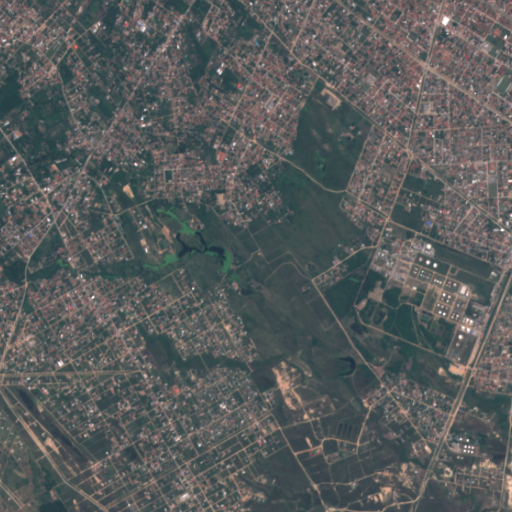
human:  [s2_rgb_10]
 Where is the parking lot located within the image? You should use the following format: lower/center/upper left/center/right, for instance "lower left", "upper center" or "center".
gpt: The parking lot is located in the lower right of the image.
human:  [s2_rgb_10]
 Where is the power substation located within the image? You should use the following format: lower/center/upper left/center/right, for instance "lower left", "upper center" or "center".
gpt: The power substation is located in the upper left of the image.
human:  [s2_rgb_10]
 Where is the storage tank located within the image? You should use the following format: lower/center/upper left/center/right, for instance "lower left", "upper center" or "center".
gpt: The storage tank is located in the lower right of the image.
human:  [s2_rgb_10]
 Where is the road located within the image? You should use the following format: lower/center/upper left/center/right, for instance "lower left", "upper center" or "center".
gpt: There is no road in the image.